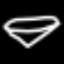
Label: diamond